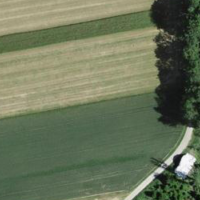
EUNIS habitat code: 52
Species observed at this site:
Galeopsis tetrahit